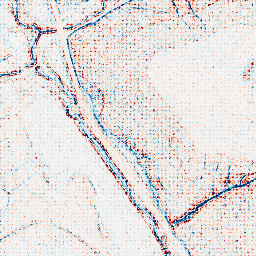
Category: edge_preserving
Decomposition family: anisotropic_diffusion
Decomposition parameters: iterations: 5
kappa: 30
gamma: 0.05
Upsampling method: sinc_blackman
Upsampling parameters: scale: 4
kernel_size: 4
Upsampling scale: 4